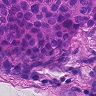
Metastatic tissue present: yes